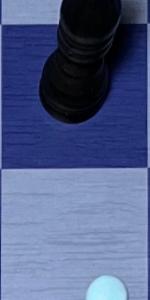
Label: Empty